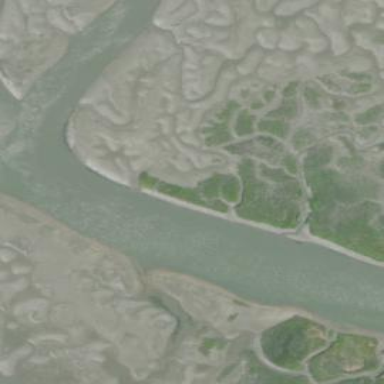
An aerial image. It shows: Tidal marsh wetland.